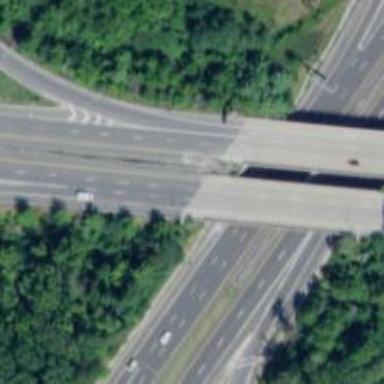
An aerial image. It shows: Urban freeway or expressway.